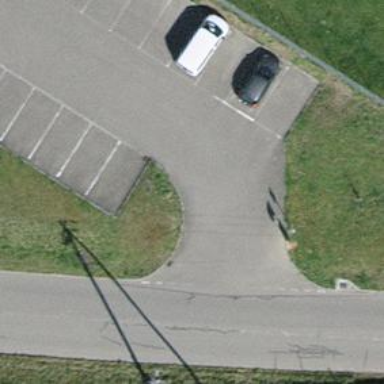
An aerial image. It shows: Parking aisle designated as service road.